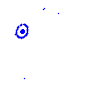
Particle: electron